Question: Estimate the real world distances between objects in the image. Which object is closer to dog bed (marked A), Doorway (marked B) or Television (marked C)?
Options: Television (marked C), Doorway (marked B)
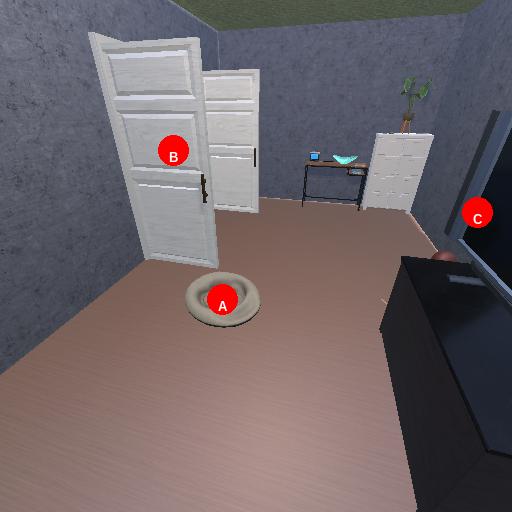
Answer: Television (marked C)